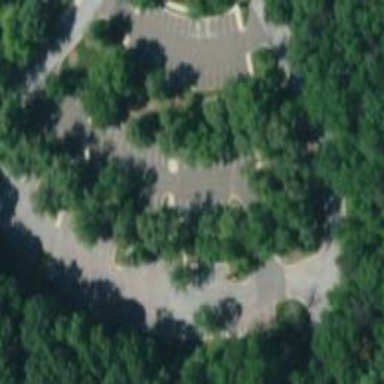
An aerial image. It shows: Parking area.